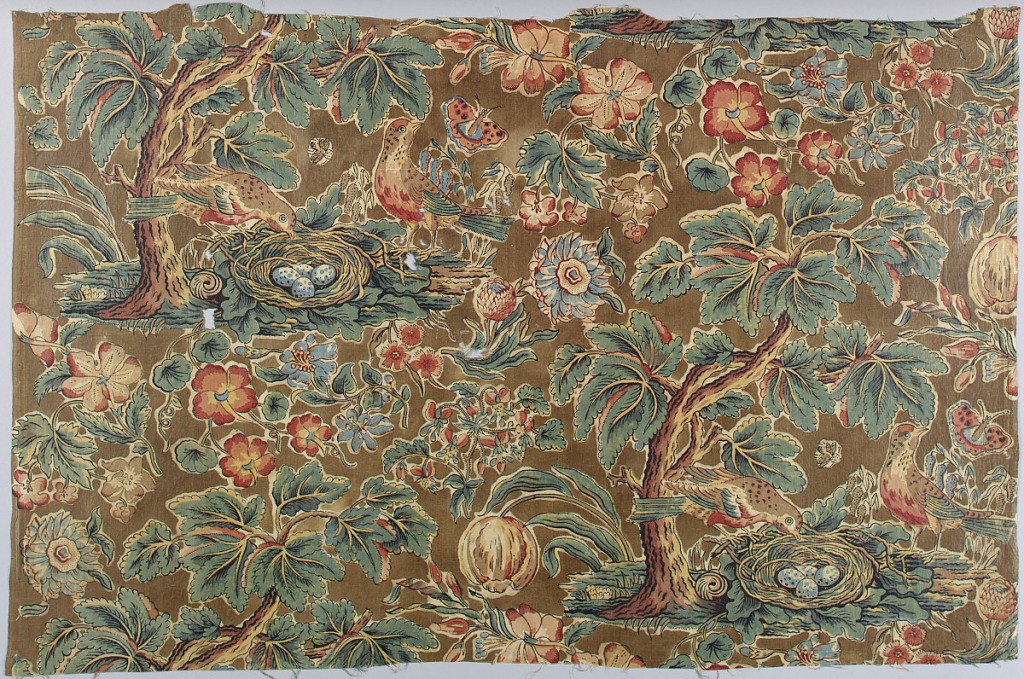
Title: Textile
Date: ca. 1815
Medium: cotton Technique: block printed on plain weave
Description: Half-drop repeat of two birds attending nest with four blue eggs below a flowering tree growing from a mound. Multicolors on a tan background.